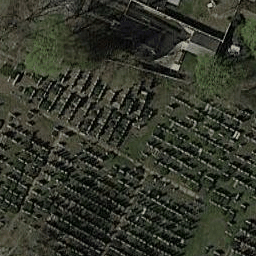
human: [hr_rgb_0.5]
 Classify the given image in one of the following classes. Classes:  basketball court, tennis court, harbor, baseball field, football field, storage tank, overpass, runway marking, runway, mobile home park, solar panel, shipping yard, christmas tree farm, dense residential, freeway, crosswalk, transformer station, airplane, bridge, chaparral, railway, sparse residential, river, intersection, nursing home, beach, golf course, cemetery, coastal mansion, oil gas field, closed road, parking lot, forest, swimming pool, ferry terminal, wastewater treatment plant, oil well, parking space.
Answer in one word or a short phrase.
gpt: cemetery